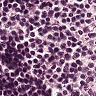
Metastatic tissue present: no